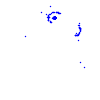
Particle: kaon